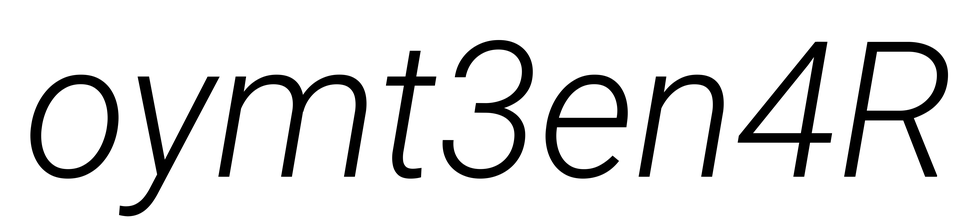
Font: Roboto-Italic_Light_Italic